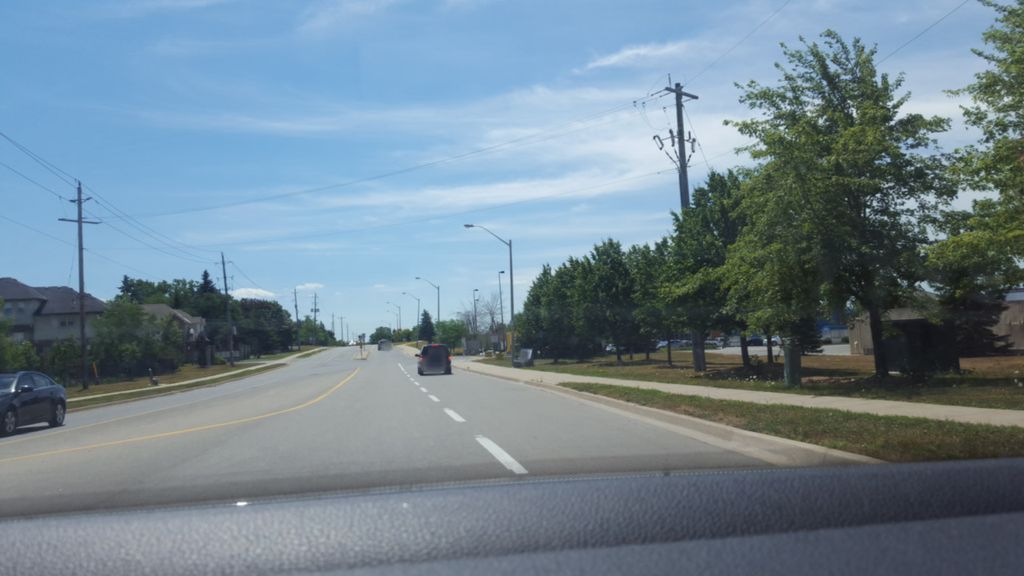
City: hamilton